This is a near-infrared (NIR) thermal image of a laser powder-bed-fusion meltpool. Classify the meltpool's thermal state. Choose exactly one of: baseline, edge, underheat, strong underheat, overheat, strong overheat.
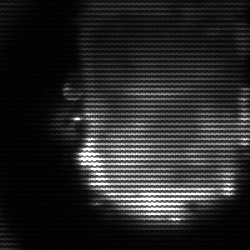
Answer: baseline